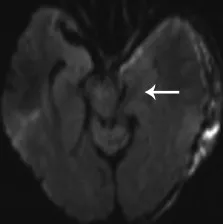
Computed tomography of subdural hematoma and cerebral magnetic resonance imaging depicting early uncal herniation and mesiotemporal ischemic brain injury. (B) Early diffusion- weighted magnetic resonance imaging (diffusion-weighted imaging) depicts a slight uncal herniation and a midline deviation at the level of the chiasmatic basal cistern.
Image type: radiology (mri)